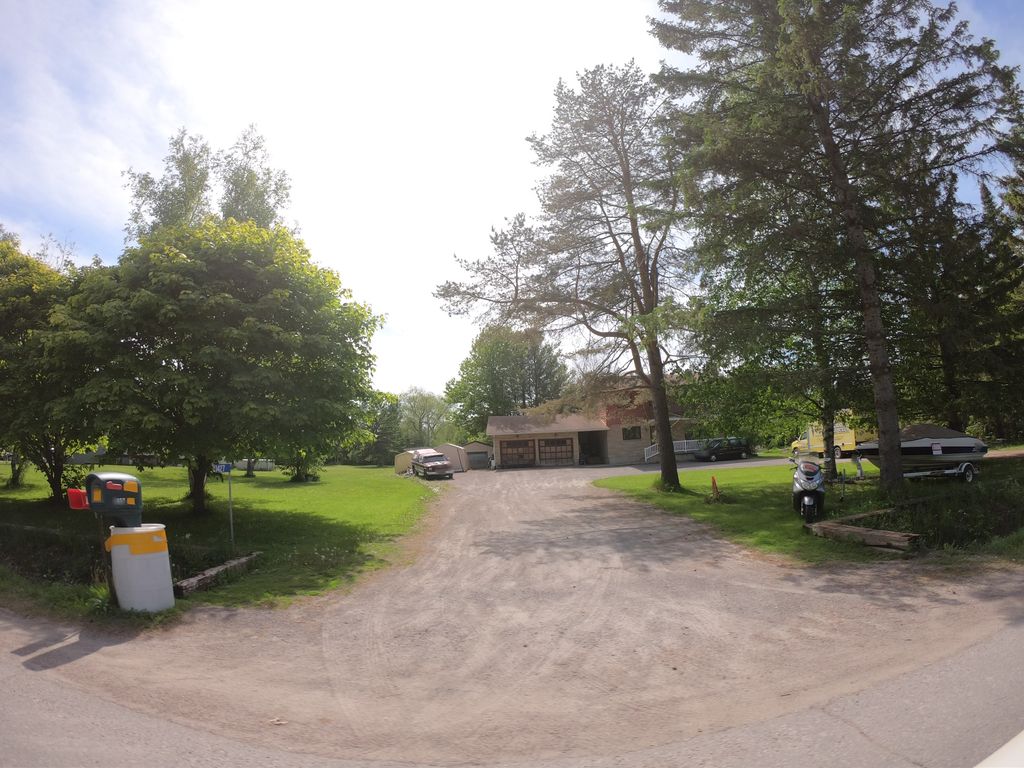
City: ottawa-gatineau